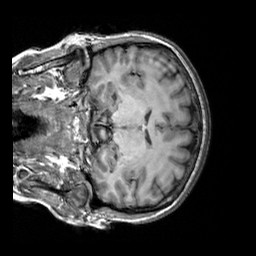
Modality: T1w
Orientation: coronal
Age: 39
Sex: female
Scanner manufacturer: siemens
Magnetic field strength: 3 T
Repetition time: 2.3 s
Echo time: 0.00303 s